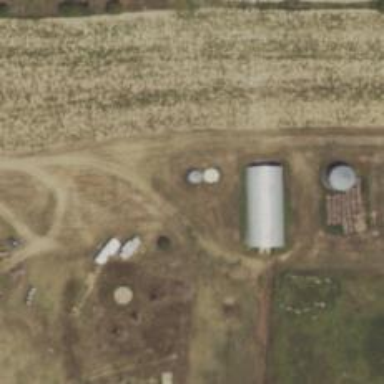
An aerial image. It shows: Silo.